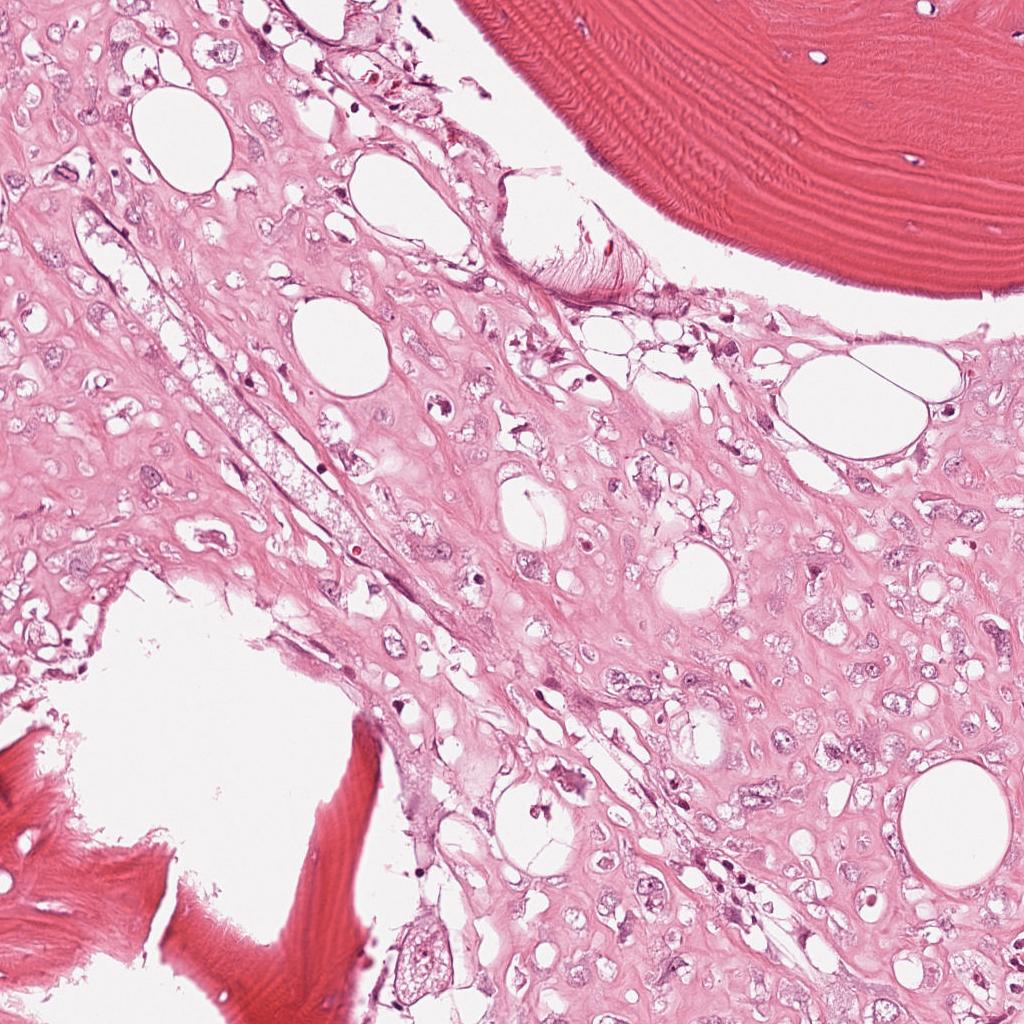
Label: Viable